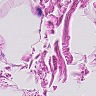
Metastatic tissue present: no